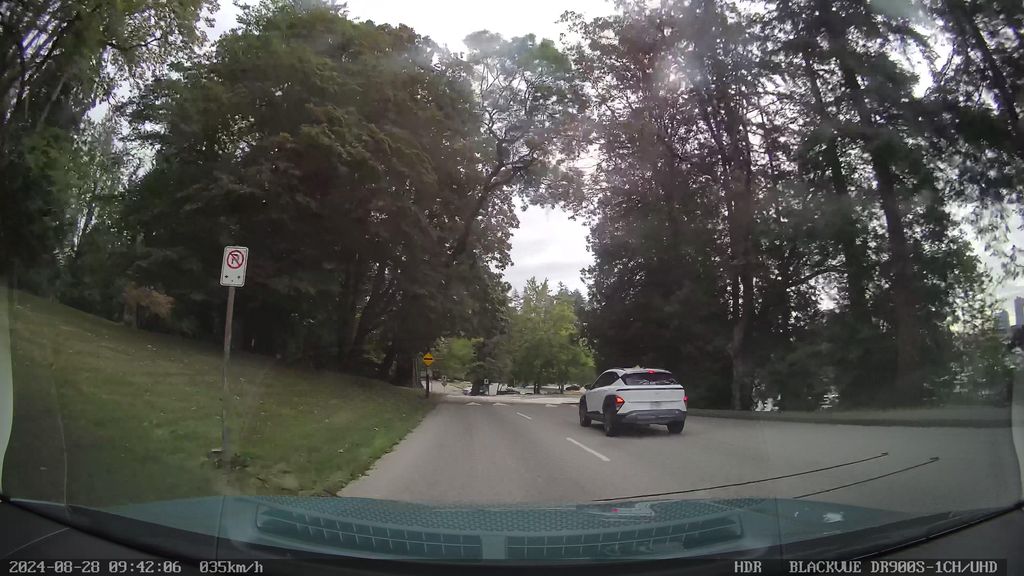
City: vancouver